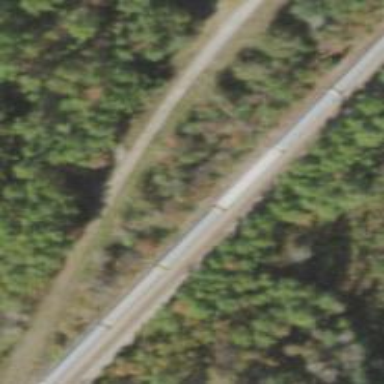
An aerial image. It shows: Disused railway spur.